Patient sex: M
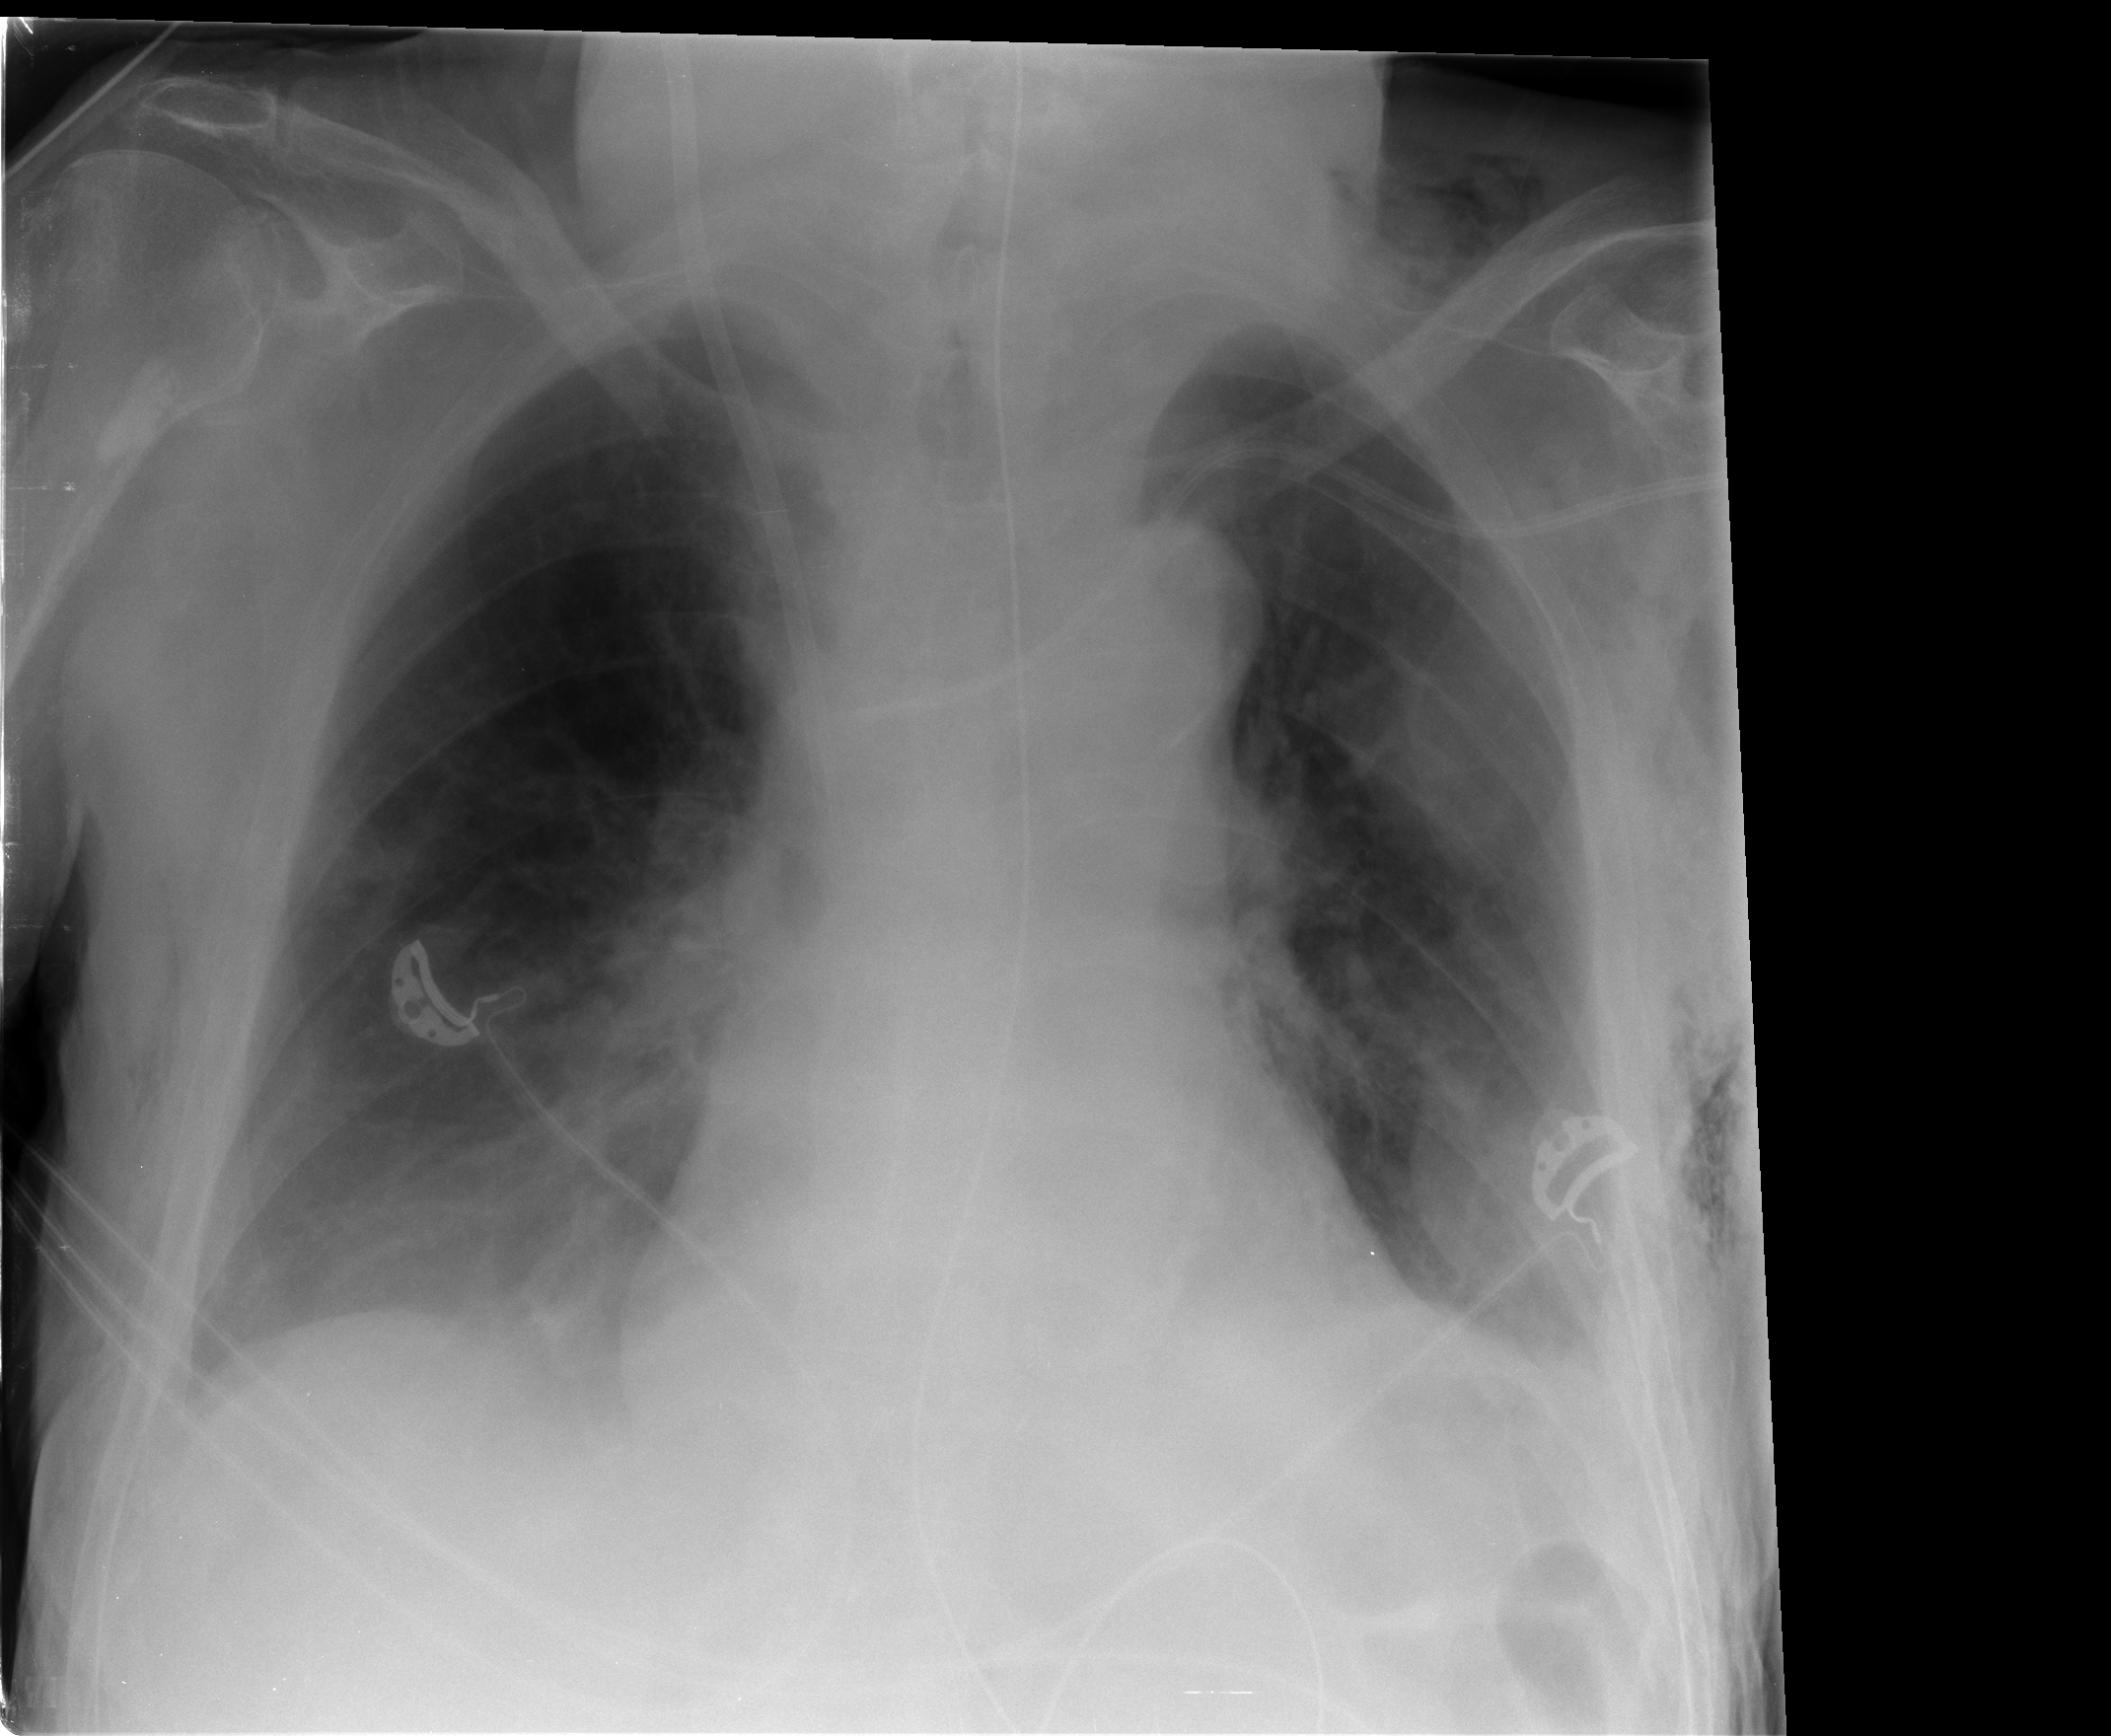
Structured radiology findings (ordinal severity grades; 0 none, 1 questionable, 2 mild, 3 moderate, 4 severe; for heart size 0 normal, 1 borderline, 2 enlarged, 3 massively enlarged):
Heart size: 0
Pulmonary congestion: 0
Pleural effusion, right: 2
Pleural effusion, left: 2
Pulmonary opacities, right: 1
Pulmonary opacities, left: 0
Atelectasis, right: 2
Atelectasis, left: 2